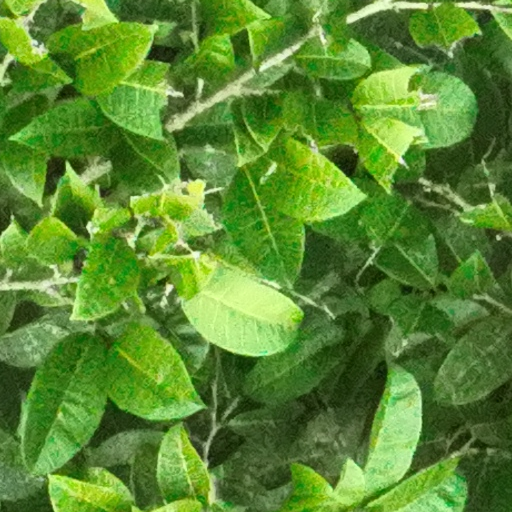
Species: Brosimum alicastrum
GBIF accepted scientific name: Brosimum alicastrum
Crown area (m\u00b2): 115.452